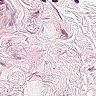
Metastatic tissue present: no